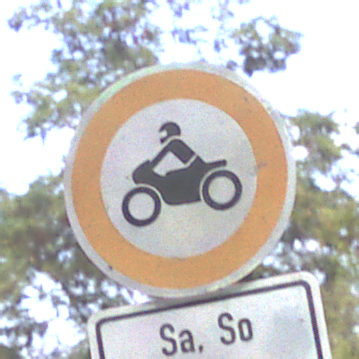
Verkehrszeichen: VerbotKraftraeder
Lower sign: ZeitangabenMitBeschraenkungAufWochentage9
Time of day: MorningAfternoon
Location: Outdoor (Urban)
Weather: PartlyCloudy
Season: NotSpecified
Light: Natural